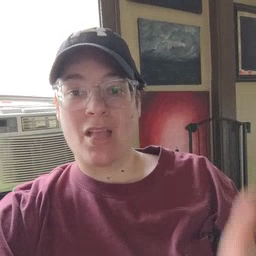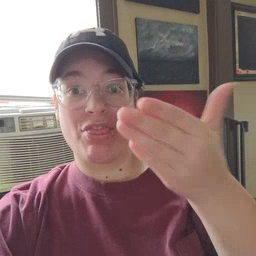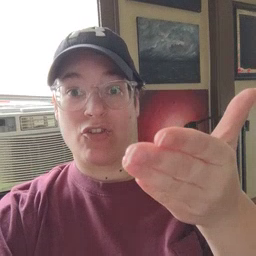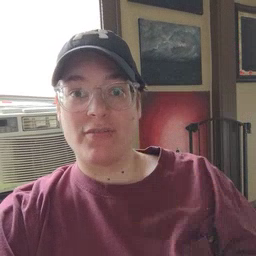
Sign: there